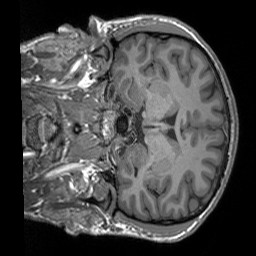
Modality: T1w
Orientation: coronal
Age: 28
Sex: male
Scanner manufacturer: siemens
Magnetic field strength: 3 T
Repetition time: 1.9 s
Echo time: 0.00252 s